Field crop: maize
Growth stage: 2
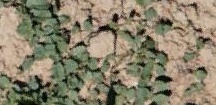
Species: convolvulus